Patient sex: M
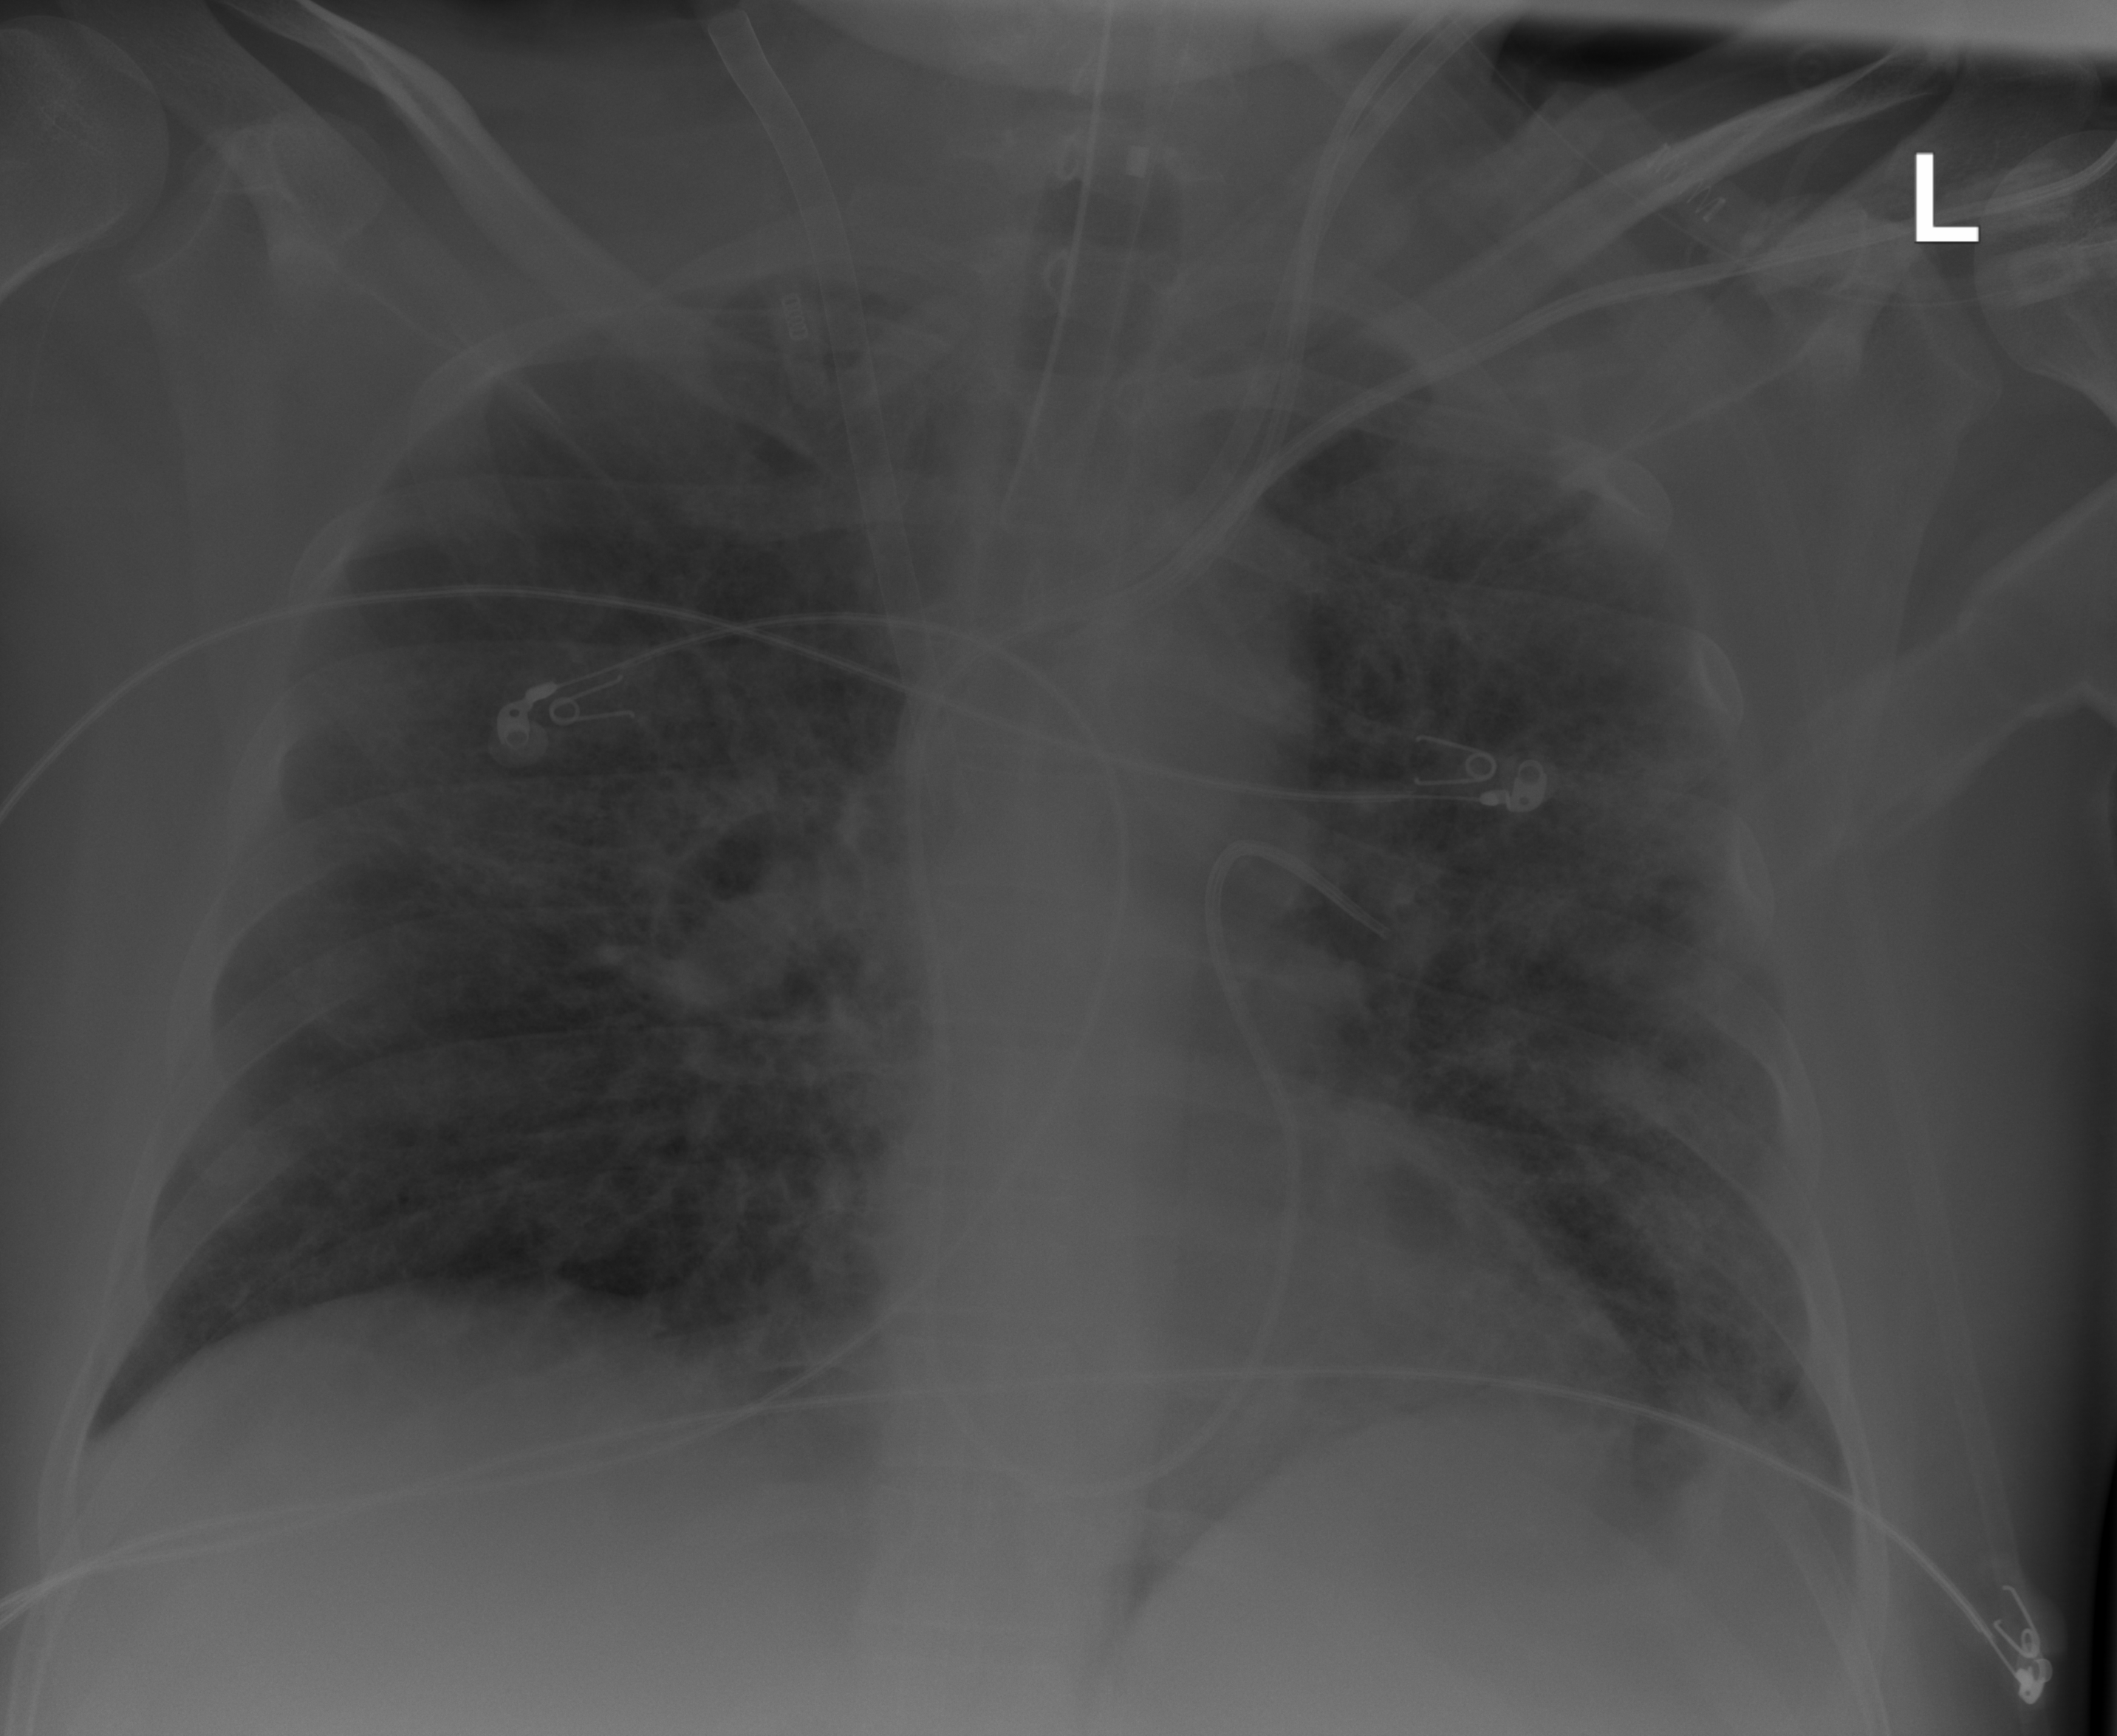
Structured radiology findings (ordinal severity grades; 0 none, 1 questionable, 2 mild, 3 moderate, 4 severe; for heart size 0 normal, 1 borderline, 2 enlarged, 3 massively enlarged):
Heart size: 0
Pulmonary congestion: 0
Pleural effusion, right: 0
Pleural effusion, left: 2
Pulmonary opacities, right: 3
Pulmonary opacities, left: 3
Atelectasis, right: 2
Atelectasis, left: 3